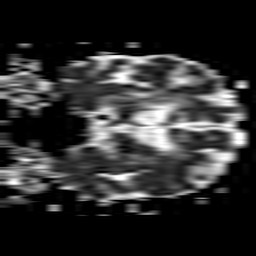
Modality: ADC
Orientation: coronal
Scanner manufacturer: philips
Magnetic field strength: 1.5 T
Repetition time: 3.398 s
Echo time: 0.06922 s